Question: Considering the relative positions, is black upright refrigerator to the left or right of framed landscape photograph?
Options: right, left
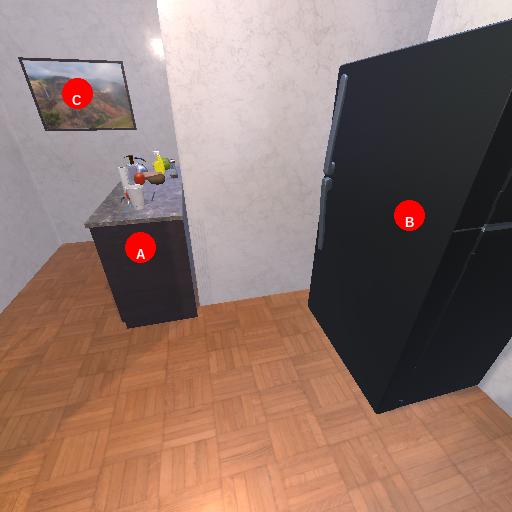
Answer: right